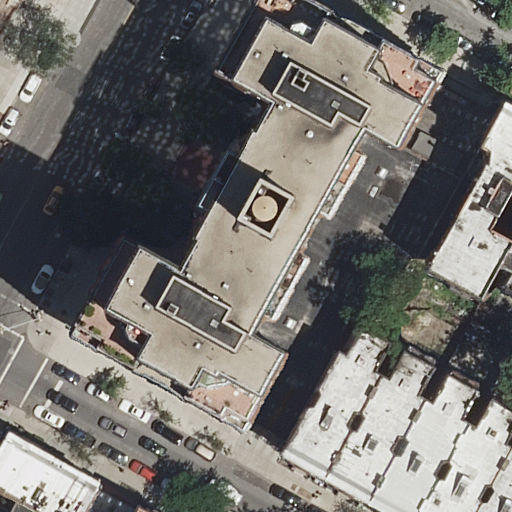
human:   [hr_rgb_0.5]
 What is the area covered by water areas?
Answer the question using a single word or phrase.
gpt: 0m2

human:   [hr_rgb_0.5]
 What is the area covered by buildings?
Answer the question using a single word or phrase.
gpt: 2010m2

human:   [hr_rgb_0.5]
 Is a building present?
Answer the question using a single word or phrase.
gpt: yes

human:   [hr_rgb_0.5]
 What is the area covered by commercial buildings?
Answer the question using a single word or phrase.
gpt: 0m2

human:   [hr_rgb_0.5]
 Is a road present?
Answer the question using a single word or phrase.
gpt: yes

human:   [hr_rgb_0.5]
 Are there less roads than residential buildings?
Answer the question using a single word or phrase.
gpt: yes

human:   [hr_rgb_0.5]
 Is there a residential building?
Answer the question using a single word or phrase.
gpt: yes

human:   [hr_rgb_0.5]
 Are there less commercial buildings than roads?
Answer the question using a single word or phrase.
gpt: yes

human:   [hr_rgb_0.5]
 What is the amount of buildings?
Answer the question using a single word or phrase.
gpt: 11

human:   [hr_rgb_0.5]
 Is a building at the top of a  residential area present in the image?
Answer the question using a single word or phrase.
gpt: no

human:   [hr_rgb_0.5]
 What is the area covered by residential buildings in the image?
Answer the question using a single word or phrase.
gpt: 2010m2

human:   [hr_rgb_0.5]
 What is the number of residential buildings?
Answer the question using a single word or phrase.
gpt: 11

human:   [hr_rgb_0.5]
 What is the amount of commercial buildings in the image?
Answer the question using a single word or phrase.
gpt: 0

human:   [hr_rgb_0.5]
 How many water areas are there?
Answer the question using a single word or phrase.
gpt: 0

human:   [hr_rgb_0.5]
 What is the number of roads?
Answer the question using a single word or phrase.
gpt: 3

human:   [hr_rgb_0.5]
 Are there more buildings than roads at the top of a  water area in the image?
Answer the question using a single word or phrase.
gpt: yes

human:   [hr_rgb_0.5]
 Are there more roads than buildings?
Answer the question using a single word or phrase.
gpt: no

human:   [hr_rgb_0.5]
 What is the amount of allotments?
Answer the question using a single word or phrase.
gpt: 0

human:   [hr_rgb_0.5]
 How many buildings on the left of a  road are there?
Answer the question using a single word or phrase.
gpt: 7

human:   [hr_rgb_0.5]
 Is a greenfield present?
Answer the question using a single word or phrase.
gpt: no

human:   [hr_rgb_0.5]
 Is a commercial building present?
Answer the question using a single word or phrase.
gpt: no

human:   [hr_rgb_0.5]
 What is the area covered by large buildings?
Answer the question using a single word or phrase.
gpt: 783m2

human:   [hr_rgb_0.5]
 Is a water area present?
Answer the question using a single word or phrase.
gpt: no

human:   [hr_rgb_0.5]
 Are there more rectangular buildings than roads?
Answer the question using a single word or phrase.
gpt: yes

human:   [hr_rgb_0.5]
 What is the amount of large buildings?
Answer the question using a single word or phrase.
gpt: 1

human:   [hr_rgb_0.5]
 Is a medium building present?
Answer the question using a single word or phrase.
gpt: yes

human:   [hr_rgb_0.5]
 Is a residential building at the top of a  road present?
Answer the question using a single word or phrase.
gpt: yes

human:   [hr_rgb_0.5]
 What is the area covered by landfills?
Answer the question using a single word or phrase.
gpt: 0m2

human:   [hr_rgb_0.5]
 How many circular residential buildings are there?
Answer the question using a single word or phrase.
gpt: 0

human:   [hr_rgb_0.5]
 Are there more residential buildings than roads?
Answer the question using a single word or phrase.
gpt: yes

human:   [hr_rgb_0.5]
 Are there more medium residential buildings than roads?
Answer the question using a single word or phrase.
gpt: yes

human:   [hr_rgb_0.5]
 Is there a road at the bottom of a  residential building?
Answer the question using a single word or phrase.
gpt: yes

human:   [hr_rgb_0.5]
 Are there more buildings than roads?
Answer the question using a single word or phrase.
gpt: yes

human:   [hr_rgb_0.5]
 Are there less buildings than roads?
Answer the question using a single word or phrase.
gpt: no

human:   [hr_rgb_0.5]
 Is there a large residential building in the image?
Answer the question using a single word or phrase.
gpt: yes

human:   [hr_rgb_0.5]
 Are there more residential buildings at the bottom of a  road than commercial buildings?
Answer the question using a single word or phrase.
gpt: yes

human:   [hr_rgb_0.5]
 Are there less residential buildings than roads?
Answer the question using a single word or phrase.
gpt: no

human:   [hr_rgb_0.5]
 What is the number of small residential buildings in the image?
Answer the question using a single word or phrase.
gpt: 5

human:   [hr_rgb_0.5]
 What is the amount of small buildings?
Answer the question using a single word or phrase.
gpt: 5

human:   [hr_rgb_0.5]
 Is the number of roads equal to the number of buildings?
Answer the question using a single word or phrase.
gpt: no

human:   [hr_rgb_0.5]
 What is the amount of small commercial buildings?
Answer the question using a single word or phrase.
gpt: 0

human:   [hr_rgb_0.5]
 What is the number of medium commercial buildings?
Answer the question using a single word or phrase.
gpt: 0

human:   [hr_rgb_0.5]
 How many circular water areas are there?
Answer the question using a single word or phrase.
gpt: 0

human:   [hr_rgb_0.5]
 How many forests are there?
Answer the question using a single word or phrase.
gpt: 0

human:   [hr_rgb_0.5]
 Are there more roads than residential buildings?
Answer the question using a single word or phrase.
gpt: no

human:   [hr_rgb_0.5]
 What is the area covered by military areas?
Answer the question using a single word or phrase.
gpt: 0m2

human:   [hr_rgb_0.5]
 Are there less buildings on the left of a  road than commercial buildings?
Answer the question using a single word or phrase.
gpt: no

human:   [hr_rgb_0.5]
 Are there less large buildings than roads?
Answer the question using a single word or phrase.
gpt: yes

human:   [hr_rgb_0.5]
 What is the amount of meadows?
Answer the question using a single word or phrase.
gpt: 0

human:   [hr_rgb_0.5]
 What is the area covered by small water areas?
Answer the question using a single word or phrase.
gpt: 0m2

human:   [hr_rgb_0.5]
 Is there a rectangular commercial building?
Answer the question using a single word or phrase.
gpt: no

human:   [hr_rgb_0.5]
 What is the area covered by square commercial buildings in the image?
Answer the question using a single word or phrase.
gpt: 0m2

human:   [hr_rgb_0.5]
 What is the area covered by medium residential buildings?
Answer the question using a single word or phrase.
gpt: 1096m2

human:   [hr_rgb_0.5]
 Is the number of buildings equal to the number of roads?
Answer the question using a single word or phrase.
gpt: no

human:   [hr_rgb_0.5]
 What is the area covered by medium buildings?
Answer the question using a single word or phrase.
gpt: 1096m2

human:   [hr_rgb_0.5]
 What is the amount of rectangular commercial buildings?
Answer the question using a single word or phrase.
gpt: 0

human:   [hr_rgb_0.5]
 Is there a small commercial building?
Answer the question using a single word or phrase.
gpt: no

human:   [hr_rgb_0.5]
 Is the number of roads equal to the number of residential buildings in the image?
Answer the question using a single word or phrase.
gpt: no

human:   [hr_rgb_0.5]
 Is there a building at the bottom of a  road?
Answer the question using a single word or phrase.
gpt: yes

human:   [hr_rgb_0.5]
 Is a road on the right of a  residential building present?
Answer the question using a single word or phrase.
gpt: yes

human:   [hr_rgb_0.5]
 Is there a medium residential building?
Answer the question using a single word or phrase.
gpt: yes

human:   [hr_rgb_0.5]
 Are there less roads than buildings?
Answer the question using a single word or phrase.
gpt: yes

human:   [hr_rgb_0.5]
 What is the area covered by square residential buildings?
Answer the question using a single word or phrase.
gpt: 0m2

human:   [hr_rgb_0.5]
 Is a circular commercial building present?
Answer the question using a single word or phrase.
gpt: no